Field crop: tomato
Growth stage: 1
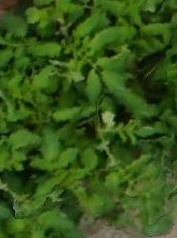
Species: tomato